Question: I am implementing a list view like this for Android.

Without worrying about selectors and the thin strip on the left of each item, the background layout drawable for list items would be:
'''
<?xml version="1.0" encoding="utf-8"?>
<shape xmlns:android="http://schemas.android.com/apk/res/android" android:shape="rectangle">
<stroke android:width="1dp" android:color="#000000" />
<corners
android:bottomRightRadius="27dp"
android:topRightRadius="27dp" />
</shape>
'''
And I'm calling it 'list_border.xml' and it resides in the drawable folder.
I have tried to set it as the background for the listview
'''
<?xml version="1.0" encoding="utf-8"?>
<ListView xmlns:android="http://schemas.android.com/apk/res/android"
android:id="@android:id/list"
android:layout_width="match_parent"
android:layout_height="match_parent"
android:paddingLeft="@dimen/list_padding"
android:paddingRight="@dimen/list_padding"
android:divider="@drawable/list_border"/>
'''
and as the background for each list item
'''
<?xml version="1.0" encoding="utf-8"?>
<RelativeLayout xmlns:android="http://schemas.android.com/apk/res/android"
android:layout_width="wrap_content"
android:layout_height="wrap_content"
android:divider="@drawable/list_border" >
<ImageView
android:id="@+id/menu_icon"
android:layout_width="wrap_content"
android:layout_height="wrap_content"
android:layout_alignParentLeft="true"
android:layout_alignParentTop="true"
android:src="@drawable/arrow1_e" />
<org.bitbucket.infovillafoundation.denko.customui.MyanmarTextView
android:id="@+id/menu_text"
android:layout_width="wrap_content"
android:layout_height="wrap_content"
android:layout_toRightOf="@id/menu_icon" />
</RelativeLayout>
'''
But the listview has not changed to reflect the new background. Is anything wrong with it?
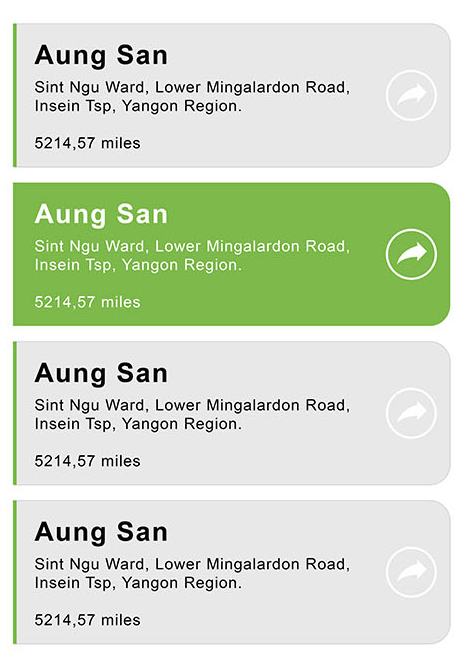
Answer: For listview you are setting it for divider not background. Check it and rectify it